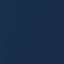
Label: SeaLake